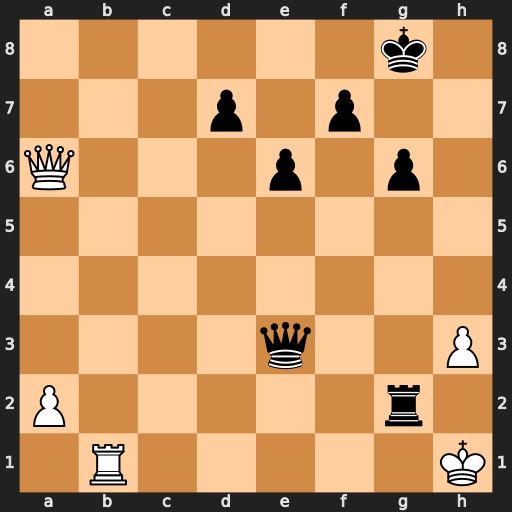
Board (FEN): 6k1/3p1p2/Q3p1p1/8/8/4q2P/P5r1/1R5K
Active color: w
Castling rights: -
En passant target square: -
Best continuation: Qa8+ Kg7 Qxg2